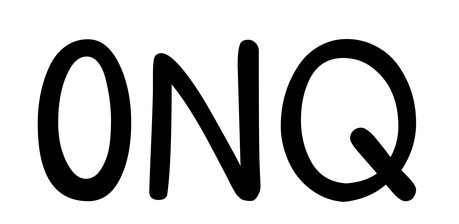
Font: PatrickHand-Regular